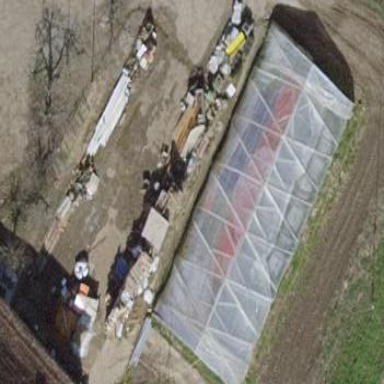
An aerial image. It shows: Greenhouse.